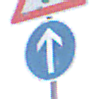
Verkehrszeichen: VorgeschriebeneFahrtrichtungGeradeaus
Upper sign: Lichtzeichenanlage
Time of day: Midday
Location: Outdoor (Suburban)
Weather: Overcast
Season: NotSpecified
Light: Natural